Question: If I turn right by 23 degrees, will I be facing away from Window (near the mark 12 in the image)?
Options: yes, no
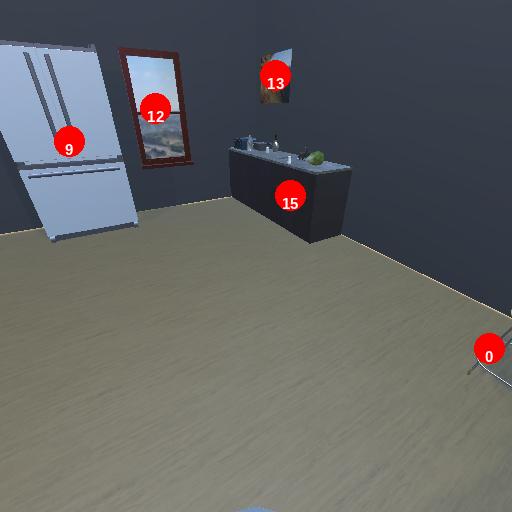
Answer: yes